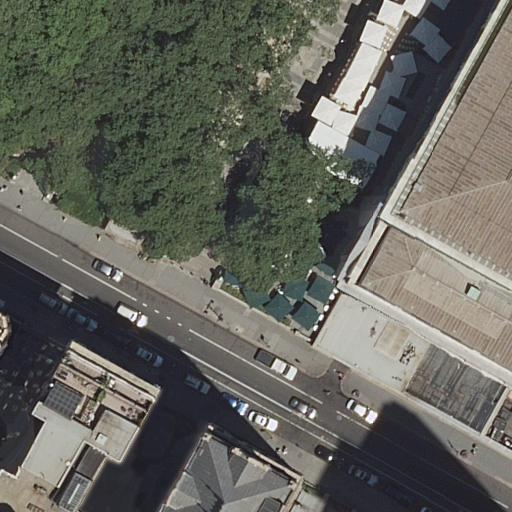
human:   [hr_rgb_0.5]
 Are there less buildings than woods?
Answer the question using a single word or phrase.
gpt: no

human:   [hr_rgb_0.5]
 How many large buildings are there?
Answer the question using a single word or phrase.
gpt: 4

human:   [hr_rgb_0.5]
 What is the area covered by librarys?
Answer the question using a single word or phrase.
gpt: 5572m2

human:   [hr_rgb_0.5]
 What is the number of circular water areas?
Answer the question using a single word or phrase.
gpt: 0

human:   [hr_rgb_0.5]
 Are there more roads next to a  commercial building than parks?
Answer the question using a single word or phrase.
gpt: no

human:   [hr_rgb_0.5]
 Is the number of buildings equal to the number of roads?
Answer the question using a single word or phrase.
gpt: no

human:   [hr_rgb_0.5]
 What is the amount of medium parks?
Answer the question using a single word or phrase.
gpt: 0

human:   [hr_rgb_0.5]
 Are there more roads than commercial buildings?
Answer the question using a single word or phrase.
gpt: yes

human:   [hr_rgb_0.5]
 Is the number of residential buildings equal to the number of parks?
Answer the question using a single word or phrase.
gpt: no

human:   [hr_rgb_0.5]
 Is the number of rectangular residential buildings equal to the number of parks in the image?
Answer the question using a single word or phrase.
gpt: yes

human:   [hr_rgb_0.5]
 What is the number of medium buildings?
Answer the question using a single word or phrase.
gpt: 2

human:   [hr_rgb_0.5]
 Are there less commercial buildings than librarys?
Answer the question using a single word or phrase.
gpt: yes

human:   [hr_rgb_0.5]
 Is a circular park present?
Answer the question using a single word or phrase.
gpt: no

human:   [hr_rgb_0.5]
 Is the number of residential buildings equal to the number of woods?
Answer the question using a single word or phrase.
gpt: no

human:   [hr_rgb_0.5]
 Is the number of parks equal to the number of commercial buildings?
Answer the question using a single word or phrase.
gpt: no

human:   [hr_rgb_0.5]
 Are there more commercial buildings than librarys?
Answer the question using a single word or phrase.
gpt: no

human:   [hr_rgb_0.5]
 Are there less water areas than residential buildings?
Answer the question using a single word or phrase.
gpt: yes

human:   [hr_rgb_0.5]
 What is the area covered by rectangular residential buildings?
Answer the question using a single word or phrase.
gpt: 39m2

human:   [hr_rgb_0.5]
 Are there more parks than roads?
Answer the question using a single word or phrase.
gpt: no

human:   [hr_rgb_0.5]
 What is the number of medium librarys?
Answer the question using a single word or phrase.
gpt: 0

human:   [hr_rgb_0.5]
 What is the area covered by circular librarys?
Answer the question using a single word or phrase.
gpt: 0m2

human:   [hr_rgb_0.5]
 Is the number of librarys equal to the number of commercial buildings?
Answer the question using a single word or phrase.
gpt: no

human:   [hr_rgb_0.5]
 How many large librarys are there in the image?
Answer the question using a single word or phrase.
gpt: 1

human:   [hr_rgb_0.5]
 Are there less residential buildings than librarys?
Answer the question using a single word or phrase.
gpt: no

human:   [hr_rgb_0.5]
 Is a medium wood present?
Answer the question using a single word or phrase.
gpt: no

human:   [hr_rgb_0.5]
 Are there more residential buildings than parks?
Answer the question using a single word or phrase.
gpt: yes

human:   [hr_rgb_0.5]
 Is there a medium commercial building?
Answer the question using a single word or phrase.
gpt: no

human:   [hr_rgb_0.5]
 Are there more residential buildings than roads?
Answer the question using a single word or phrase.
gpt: yes

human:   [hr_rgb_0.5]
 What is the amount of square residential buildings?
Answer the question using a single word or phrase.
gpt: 0

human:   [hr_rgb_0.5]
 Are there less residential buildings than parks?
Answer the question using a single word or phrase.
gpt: no

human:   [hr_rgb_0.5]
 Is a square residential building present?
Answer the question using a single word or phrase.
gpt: no

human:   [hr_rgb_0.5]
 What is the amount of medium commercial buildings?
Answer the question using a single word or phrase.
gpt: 0

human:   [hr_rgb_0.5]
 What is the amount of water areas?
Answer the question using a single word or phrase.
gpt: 0

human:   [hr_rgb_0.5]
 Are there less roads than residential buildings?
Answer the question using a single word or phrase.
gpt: yes

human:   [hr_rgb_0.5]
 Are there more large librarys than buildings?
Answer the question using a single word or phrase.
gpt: no

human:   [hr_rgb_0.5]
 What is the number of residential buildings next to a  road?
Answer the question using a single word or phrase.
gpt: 6